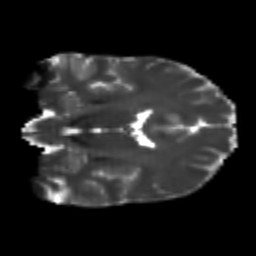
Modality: T2w
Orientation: coronal
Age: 22
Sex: male
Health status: healthy
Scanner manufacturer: philips
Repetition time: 7.476 s
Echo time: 0.08753 s